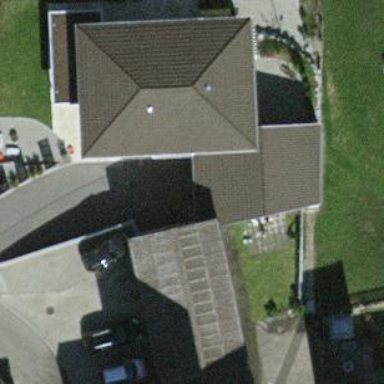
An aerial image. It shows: Group of garages.